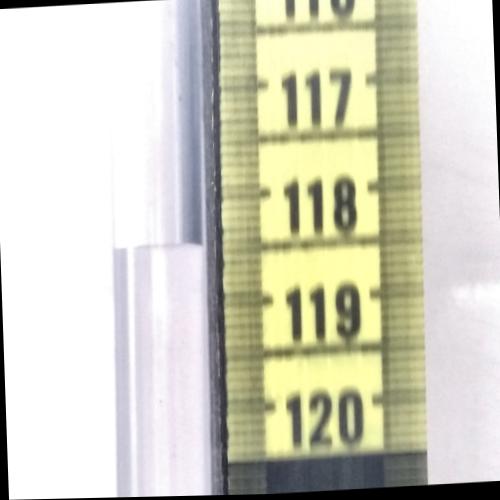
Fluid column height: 118.5 cm